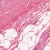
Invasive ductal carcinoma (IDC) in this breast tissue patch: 0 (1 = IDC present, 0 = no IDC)